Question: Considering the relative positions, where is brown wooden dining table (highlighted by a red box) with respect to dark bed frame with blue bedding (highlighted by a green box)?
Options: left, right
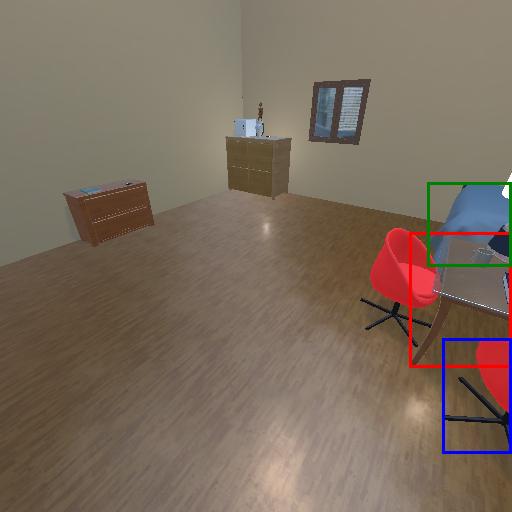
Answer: left